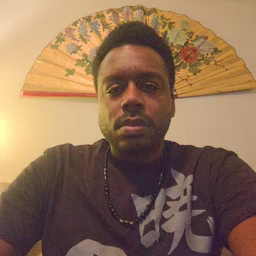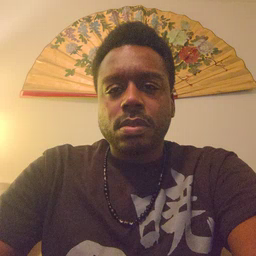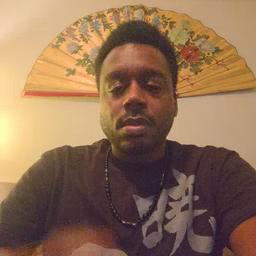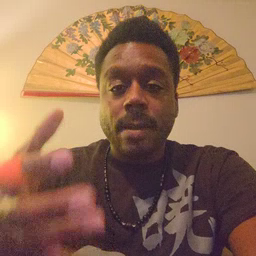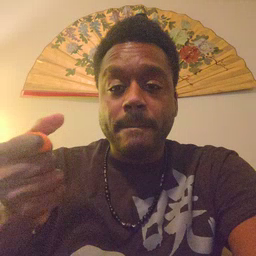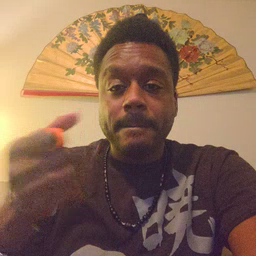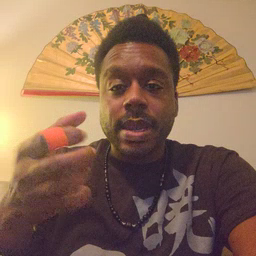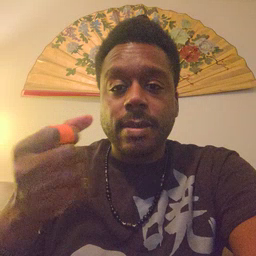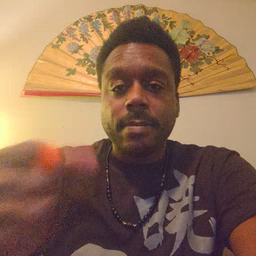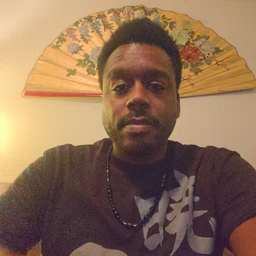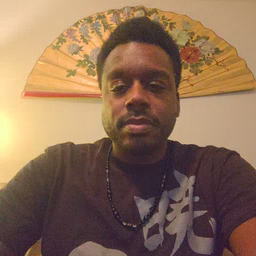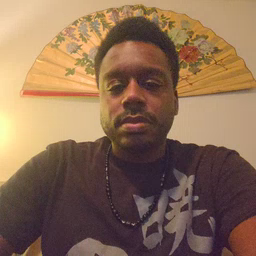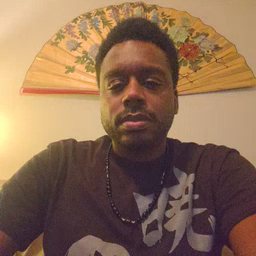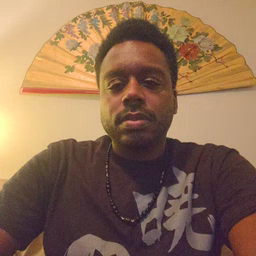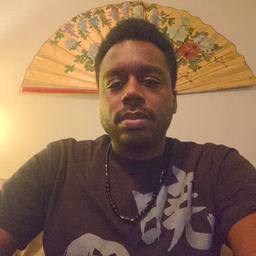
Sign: milk